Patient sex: M
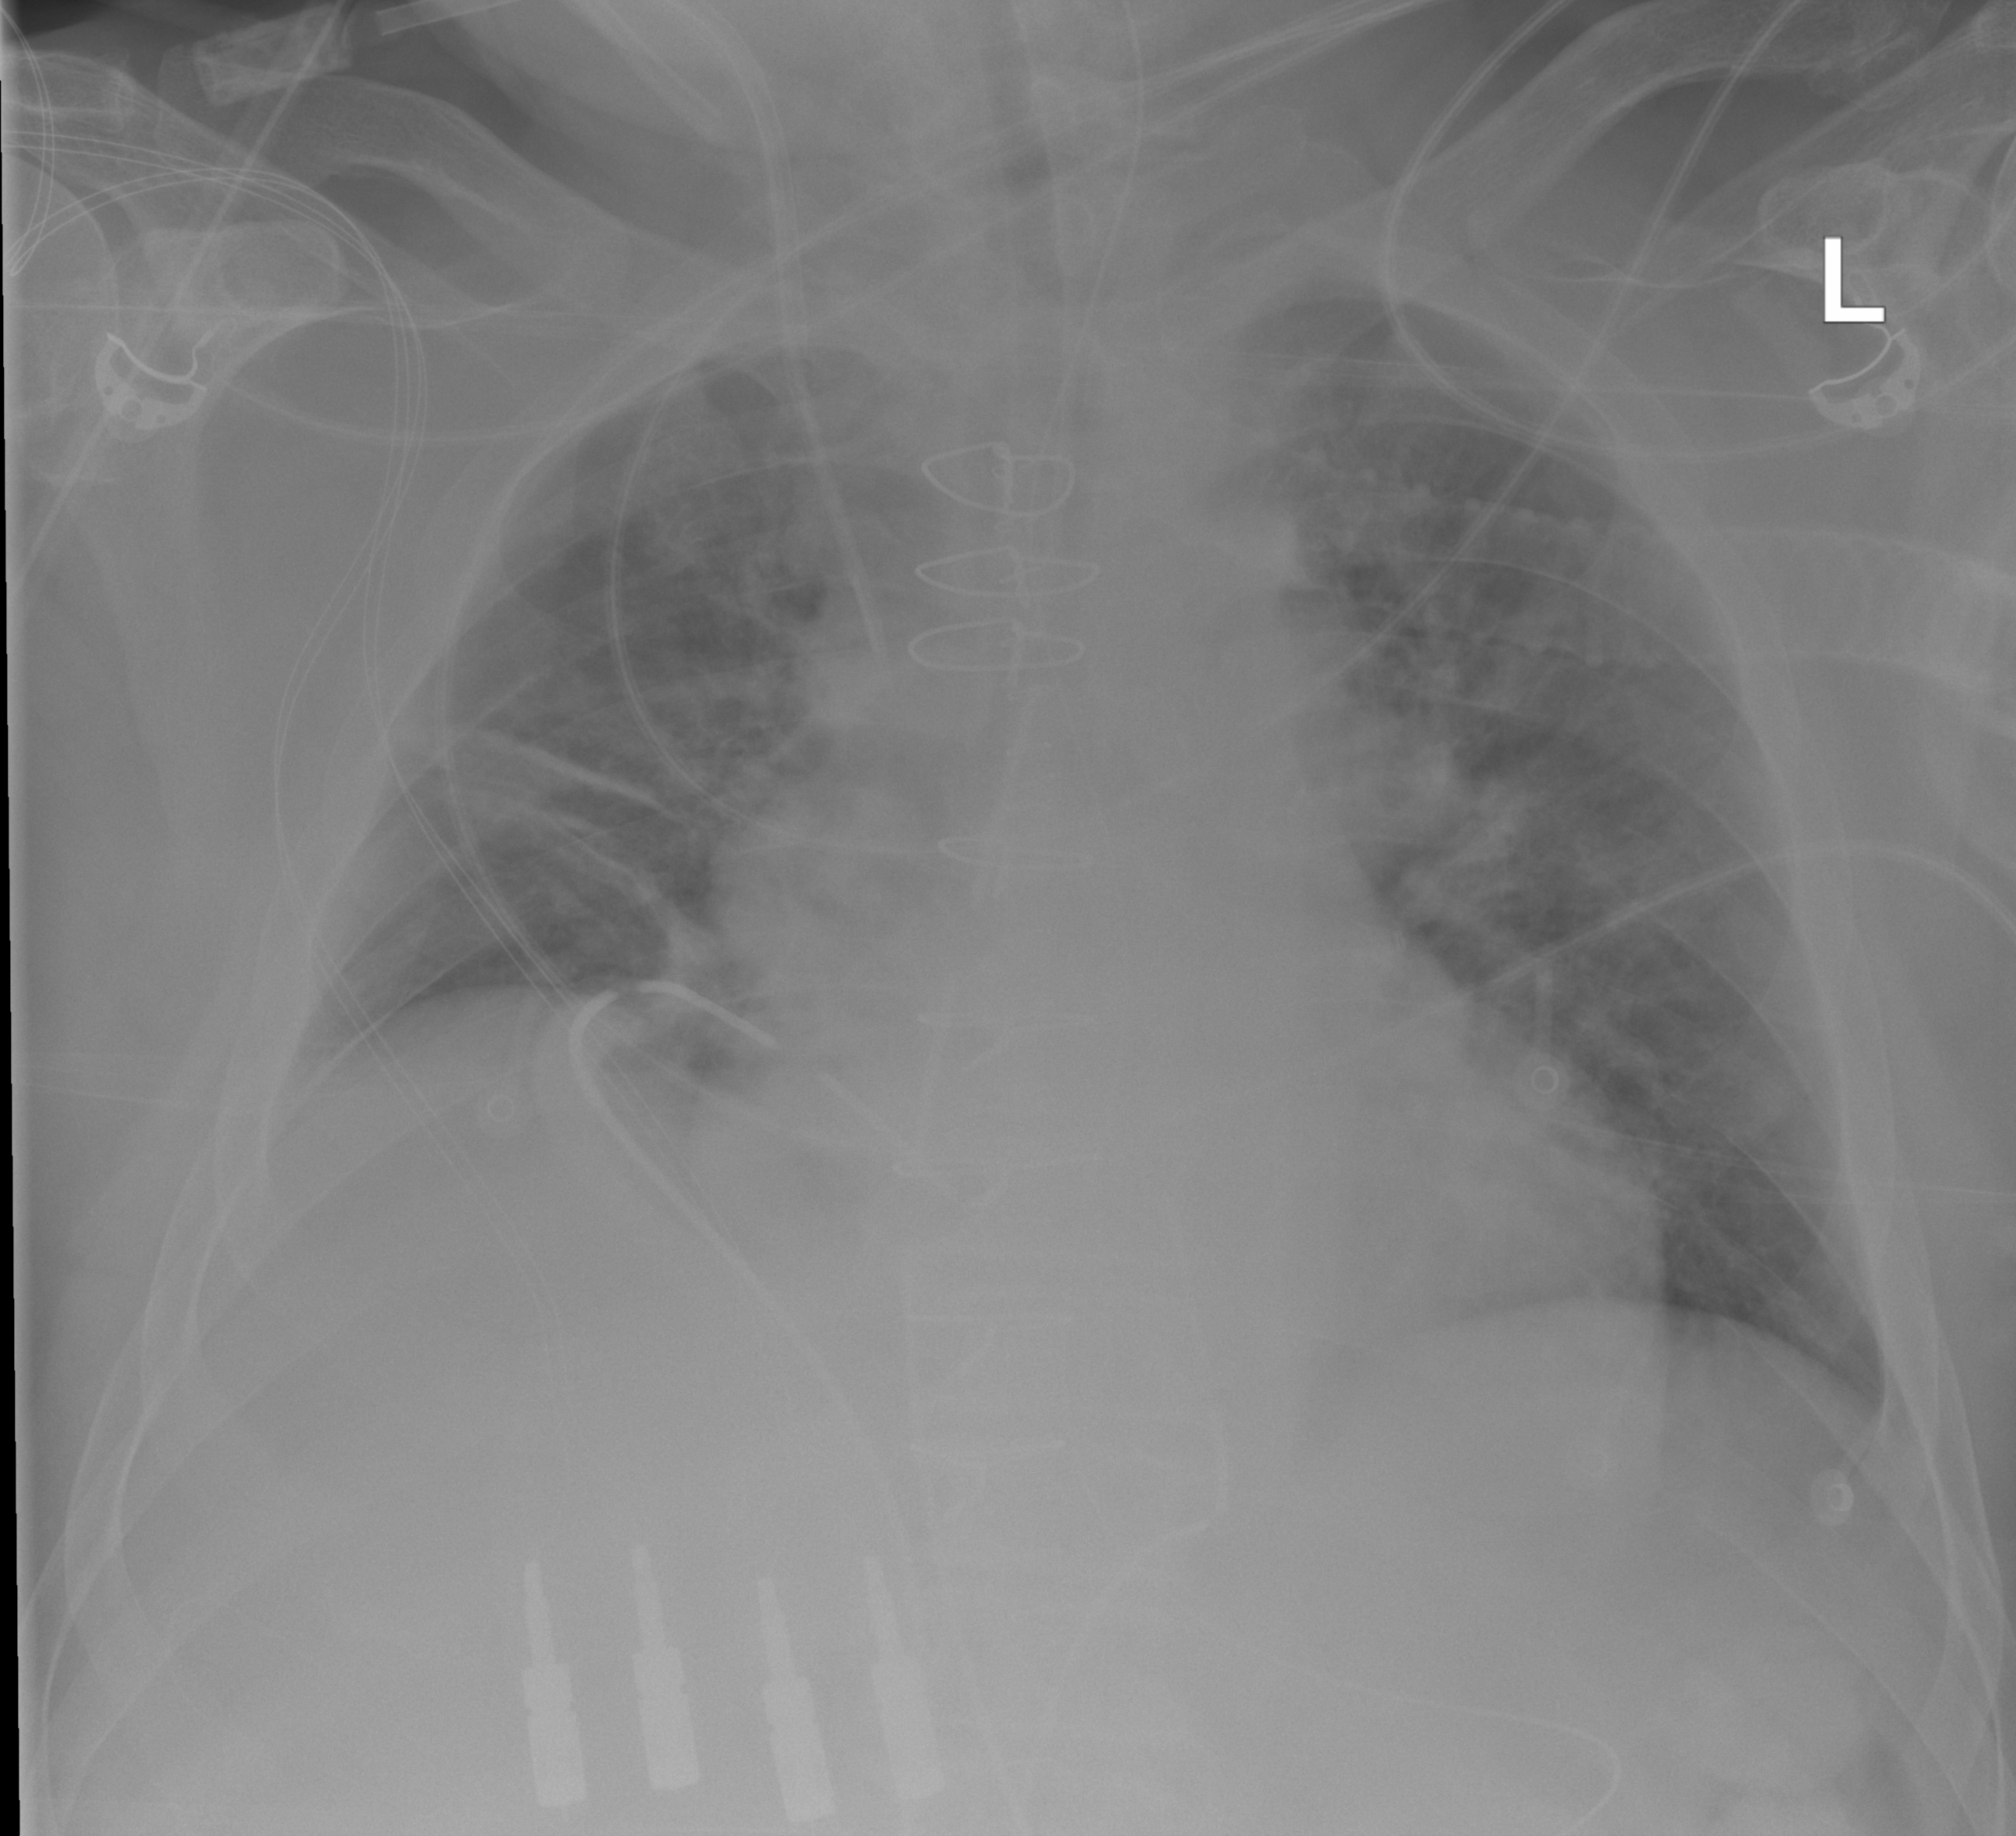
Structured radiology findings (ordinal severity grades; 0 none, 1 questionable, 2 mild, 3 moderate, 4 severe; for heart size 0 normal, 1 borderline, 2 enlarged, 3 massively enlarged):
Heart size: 2
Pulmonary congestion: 0
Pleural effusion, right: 0
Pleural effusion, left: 0
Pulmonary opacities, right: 0
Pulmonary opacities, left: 0
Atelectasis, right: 2
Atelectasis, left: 0